The image is an STFT spectrogram (time versus frequency) of a rolling-element bearing's vibration signal. Based on the visible evidence, which condition applies: normal, inner_race, outer_race, ball?
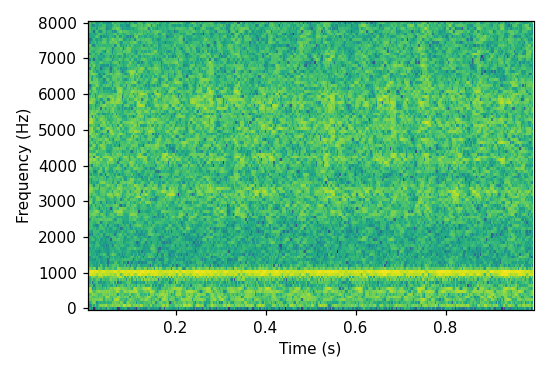
Answer: normal